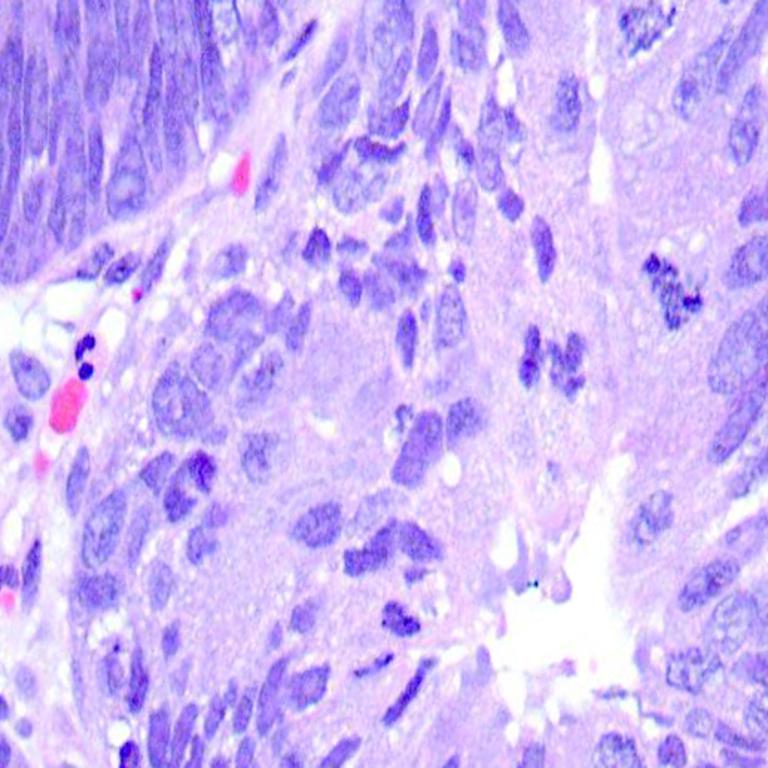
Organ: colon
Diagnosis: adenocarcinomas